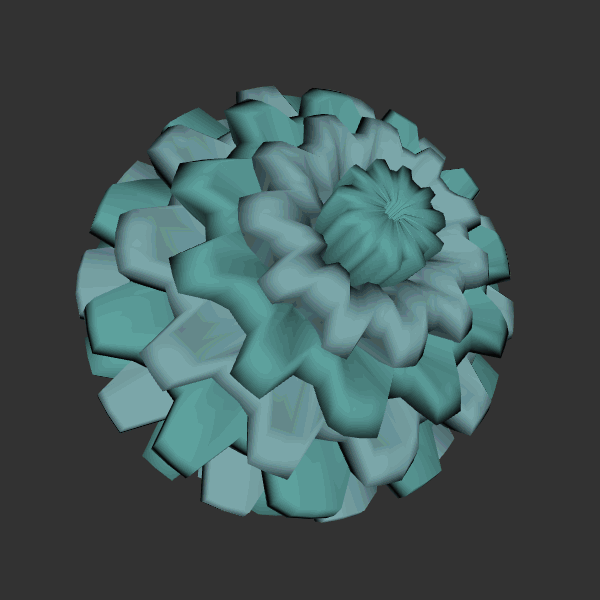
Background: dark